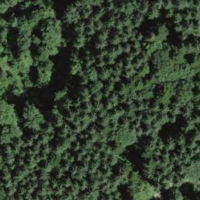
EUNIS habitat code: 43
Species observed at this site:
Petasites albus